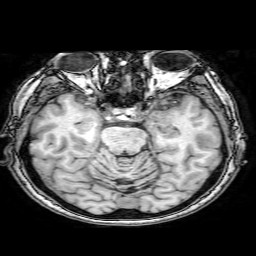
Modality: T1w
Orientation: coronal
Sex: female
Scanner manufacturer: philips
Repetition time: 0.008186 s
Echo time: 0.00377 s